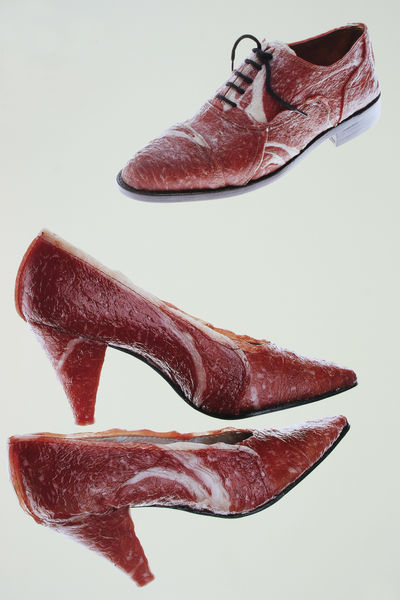
Titel: Taberu Kutsu ("Schuhe zum Essen")
Künstler: Tokio Kumagai
Standort: Kyoto (Japan)
Institution: Kyoto Costume Institute
Schlagwörter: weiß, rot, tier, mode, kappe, spitze, drei, schuhe, werbung, homme, marmoriert, foto, fotografie, photographie, fleisch, schinken, hacken, leder, wurst, rouge, absätze, pumps, absatz, femme, schnürschuh, körperteile, aktion, rose, carmin, stöckel, schuhwerk, marbre, highheels, schnürbändel, damenschuhe, luxe, bicolore, chaussures, halbschuh, herrenschuh, leuchttisch, marbre rose, meat, pfennigabsatz, rougec, salami, schinekn, schuke, unterlich, unterlicht